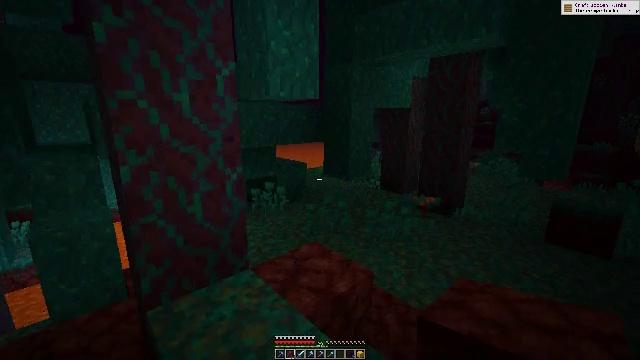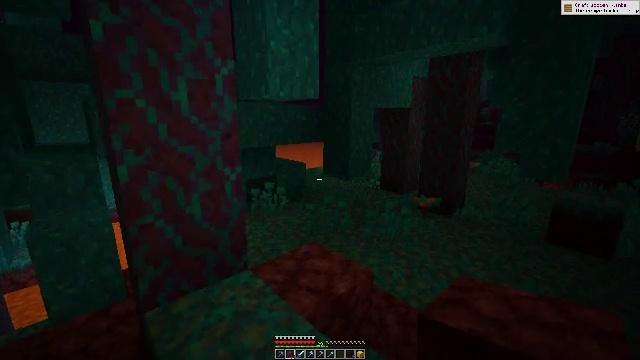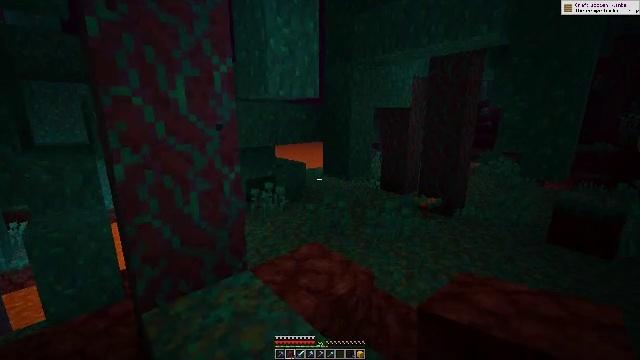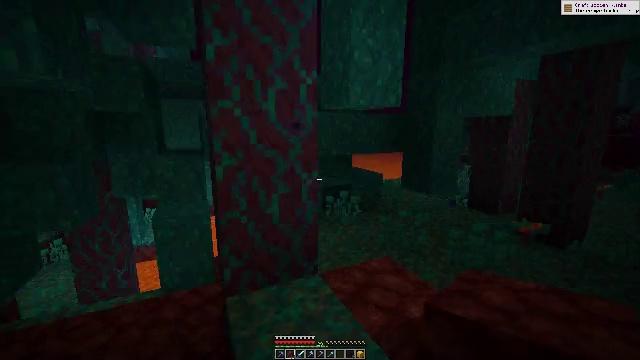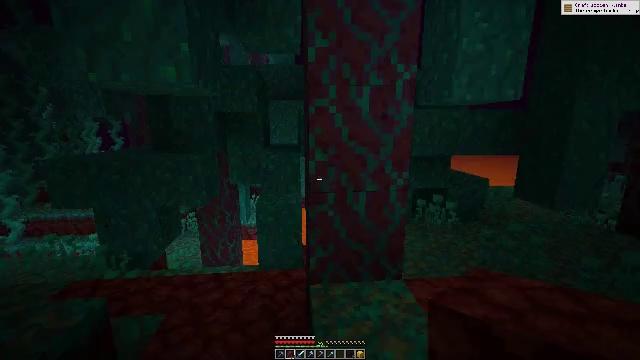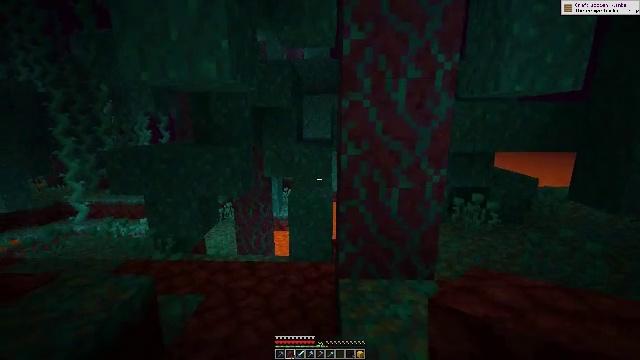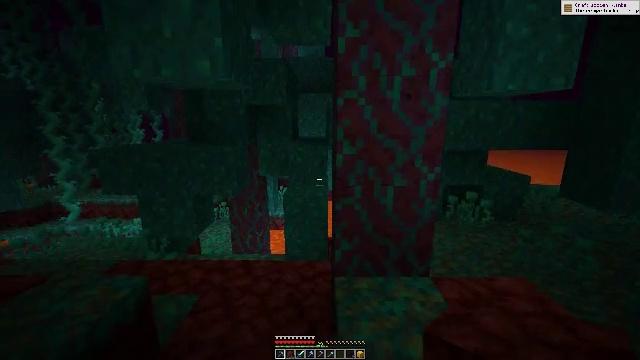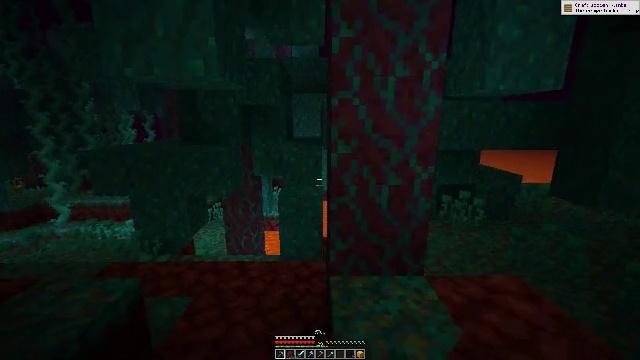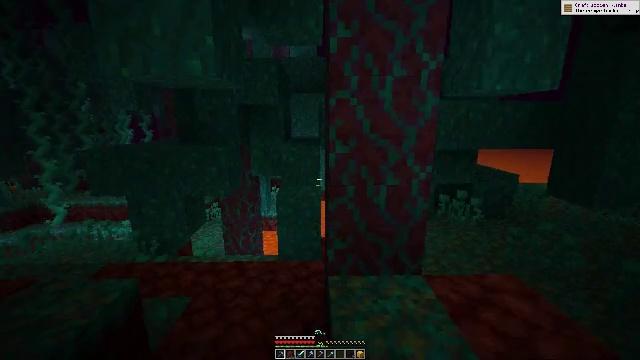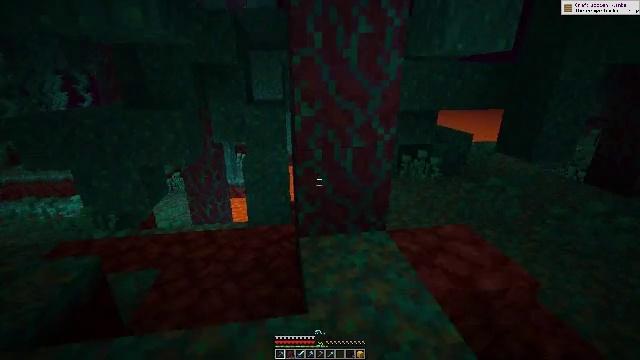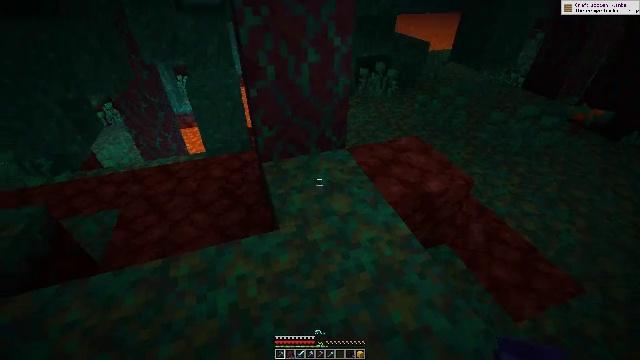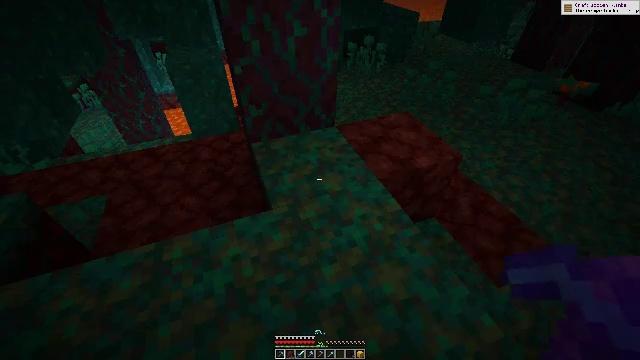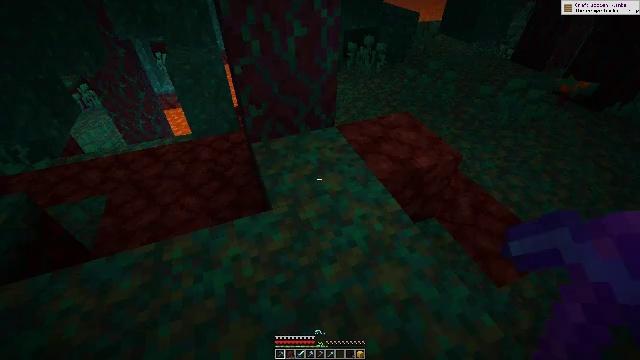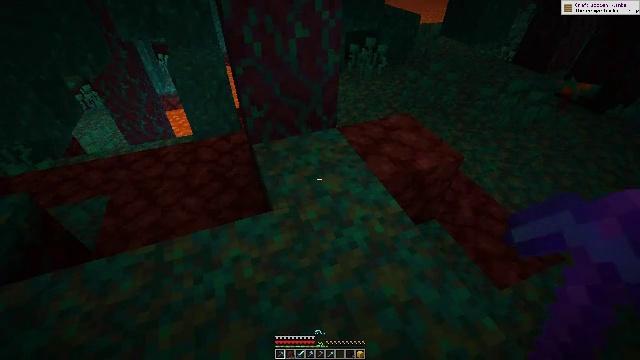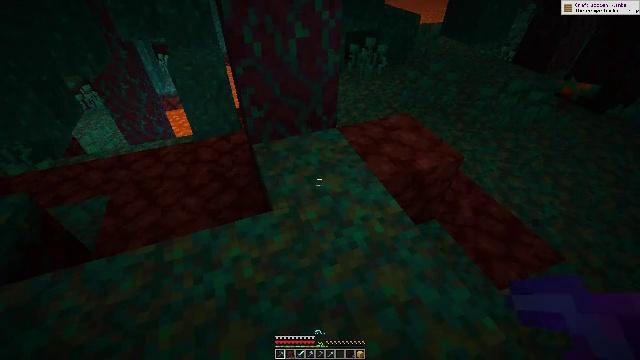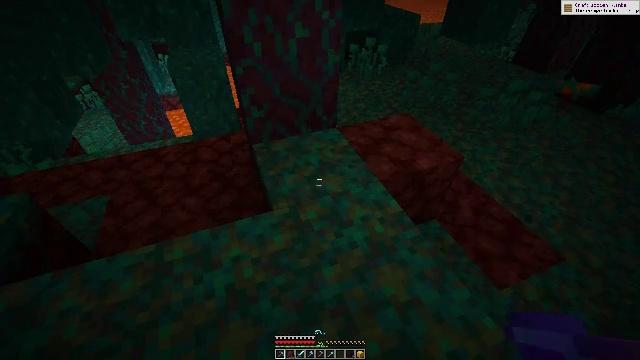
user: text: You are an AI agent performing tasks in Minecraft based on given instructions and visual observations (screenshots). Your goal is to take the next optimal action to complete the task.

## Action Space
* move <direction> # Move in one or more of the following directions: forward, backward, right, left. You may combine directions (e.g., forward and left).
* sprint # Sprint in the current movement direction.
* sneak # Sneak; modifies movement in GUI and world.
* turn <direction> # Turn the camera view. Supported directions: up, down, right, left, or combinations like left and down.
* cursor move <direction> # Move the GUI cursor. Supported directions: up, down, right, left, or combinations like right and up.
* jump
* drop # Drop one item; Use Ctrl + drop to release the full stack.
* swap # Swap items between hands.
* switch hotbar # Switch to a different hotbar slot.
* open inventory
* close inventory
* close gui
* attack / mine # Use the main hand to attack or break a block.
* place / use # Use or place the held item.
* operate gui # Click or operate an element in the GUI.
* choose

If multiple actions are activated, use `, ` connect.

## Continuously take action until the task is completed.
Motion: motion action
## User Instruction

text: Use a pickaxe to mine the warped nylium.
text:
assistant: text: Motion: no_op
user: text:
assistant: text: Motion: no_op
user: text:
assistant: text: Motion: turn left and up
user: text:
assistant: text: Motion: turn left
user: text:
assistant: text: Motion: turn left and down
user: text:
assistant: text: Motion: turn right, switch to hotbar 1
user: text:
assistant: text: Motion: turn right, switch to hotbar 1
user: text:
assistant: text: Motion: switch to hotbar 1
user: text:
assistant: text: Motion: turn right and down
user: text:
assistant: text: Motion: turn right and down
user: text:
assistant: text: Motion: turn right and down
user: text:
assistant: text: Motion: no_op
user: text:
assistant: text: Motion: no_op
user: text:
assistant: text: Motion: no_op
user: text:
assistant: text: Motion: no_op
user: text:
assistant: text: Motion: no_op
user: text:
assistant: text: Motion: attack / mine
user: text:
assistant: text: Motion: attack / mine
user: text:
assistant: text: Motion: no_op
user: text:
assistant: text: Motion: no_op
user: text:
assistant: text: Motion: no_op
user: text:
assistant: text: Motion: no_op
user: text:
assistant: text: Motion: turn down
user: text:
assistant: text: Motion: turn right and down
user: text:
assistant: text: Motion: turn right and down
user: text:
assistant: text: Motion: turn right and down
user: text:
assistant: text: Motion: attack / mine
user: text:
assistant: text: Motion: attack / mine
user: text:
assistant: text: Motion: no_op
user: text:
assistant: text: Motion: no_op